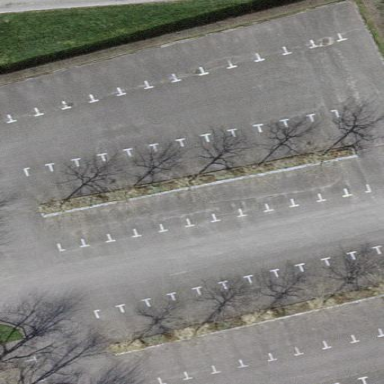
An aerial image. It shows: Parking area with surface.